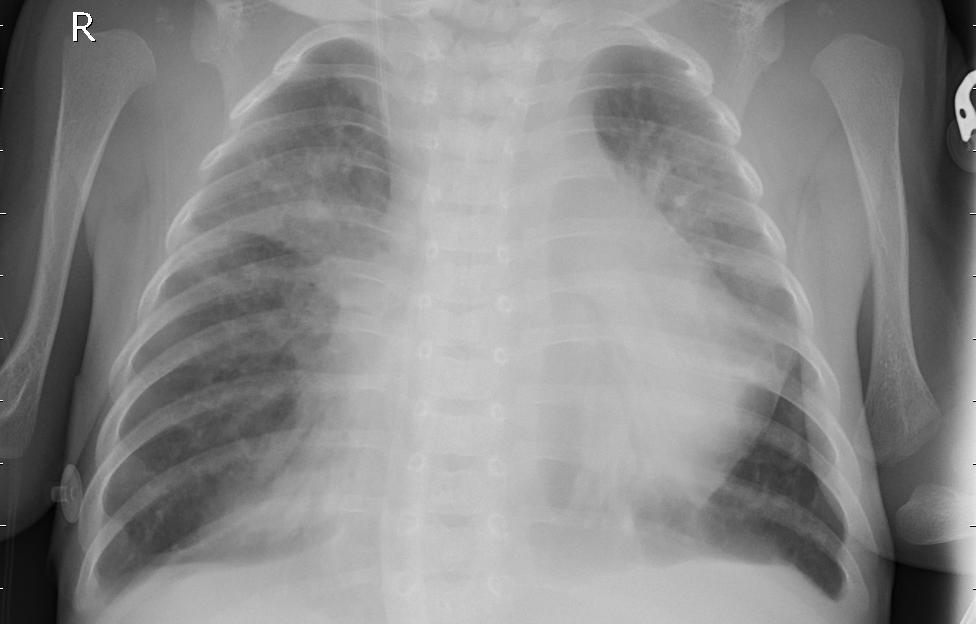
Diagnosis: PNEUMONIA